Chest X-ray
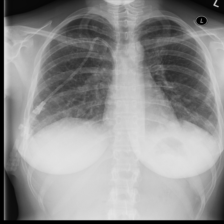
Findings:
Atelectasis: negative
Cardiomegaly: negative
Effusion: negative
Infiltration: positive
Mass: positive
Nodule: negative
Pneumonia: negative
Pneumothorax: negative
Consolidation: negative
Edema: negative
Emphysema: negative
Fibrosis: negative
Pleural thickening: negative
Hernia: negative